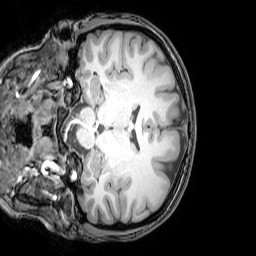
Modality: T1w
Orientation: coronal
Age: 23
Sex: female
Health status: healthy
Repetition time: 0.081 s
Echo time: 0.037 s